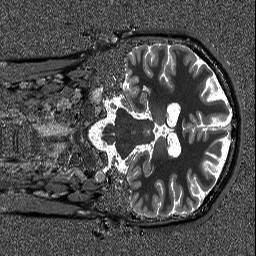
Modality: T1map
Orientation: coronal
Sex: female